Question: I am working with STS in eclipse Juno ,Spring 3.1.1 ,hibernate 4.1, tomcat 7 and mySQL.
I created a simple MVC template project. my purpose is that the user will enter some data to a form, and that data will
be saved in the database.
I have created:
1. the simple form.
2. the controller which recieve the data from the form and pass it to the service layer.
a service class which contains a DAO field and operate a dao method.
1. A mock DAO implementation which doesn't commincate with the database.
2. A Real DAO implementation which doesn commincate with the database.
When i checked the system with the mock DAO implementation, everything was OK - going from the web layer to the mock DAO.
but when injected the real DAO, i just got an 404 error, and nothing in the happened in the Database.
I will show only the DAO implementation and the root-context.xml because this is where i think the problem.
My DAO Implementation:
'''
@Repository
public class Presentation_page_dao_hibernate_Impl implements Presentation_page_dao {
private SessionFactory sessionFactory;
@Autowired
public Presentation_page_dao_hibernate_Impl(SessionFactory sessionFactory) {
this.sessionFactory=sessionFactory;
System.out.println("Hi! i'm in ActionDao_HibernateImpl constructor");
}
private Session currentSession() {
return sessionFactory.getCurrentSession();
}
public void create(Presentation_page pp) {
currentSession().beginTransaction();
currentSession().save(pp);
currentSession().getTransaction().commit();
currentSession().close();
}
public Presentation_page read(int pageid) throws PresentationPageNotFoundException {
currentSession().beginTransaction();
Criteria criteria=currentSession().createCriteria(Presentation_page.class);
criteria.add(Restrictions.eq("page_id", pageid));
List<Presentation_page> list_of_pages=criteria.list();
currentSession().getTransaction().commit();
currentSession().close();
for(Presentation_page pp:list_of_pages) {
if (pp.getPage_id()==pageid){
return pp;
}
}
return null;
}
public void update(Presentation_page pp) throws PresentationPageNotFoundException {
currentSession().beginTransaction();
currentSession().update(pp);
currentSession().getTransaction().commit();
currentSession().close();
}
@Override
public void delete(Presentation_page pp) throws PresentationPageNotFoundException {
currentSession().beginTransaction();
currentSession().delete(pp);
currentSession().getTransaction().commit();
currentSession().close();
}
}
'''
This is my root-context.xml:
'''
<?xml version="1.0" encoding="UTF-8"?>
<beans xmlns="http://www.springframework.org/schema/beans"
xmlns:xsi="http://www.w3.org/2001/XMLSchema-instance"
xmlns:context="http://www.springframework.org/schema/context"
xmlns:jee="http://www.springframework.org/schema/jee"
xsi:schemaLocation="http://www.springframework.org/schema/jee http://www.springframework.org/schema/jee/spring-jee-3.1.xsd
http://www.springframework.org/schema/beans http://www.springframework.org/schema/beans/spring-beans-3.0.xsd
http://www.springframework.org/schema/context http://www.springframework.org/schema/context/spring-context-3.0.xsd">
<!-- Root Context: defines shared resources visible to all other web components -->
<!-- For annotations -->
<context:component-scan
base-package="my.topLevel.pack">
</context:component-scan>
<import resource="hibernate2.xml"/>
</beans>
'''
This is my hibernate.xml:
'''
<!DOCTYPE hibernate-configuration PUBLIC
"-//Hibernate/Hibernate Configuration DTD 3.0//EN"
"http://www.hibernate.org/dtd/hibernate-configuration-3.0.dtd">
<hibernate-configuration>
<session-factory>
<!-- Database connection settings -->
<property name="connection.driver_class">com.mysql.jdbc.Driver</property>
<property name="connection.url">jdbc:mysql://localhost:3306/spring_presentation</property>
<property name="connection.username">rotemya</property>
<property name="connection.password">*******</property>
<!-- JDBC connection pool (use the built-in) -->
<property name="connection.pool_size">1</property>
<!-- SQL dialect -->
<property name="dialect">org.hibernate.dialect.MySQLDialect</property>
<!-- Enable the second-level cache -->
<property name="cache.provider_class">org.hibernate.cache.internal.NoCacheProvider</property>
<!-- Echo all executed SQL to stdout -->
<property name="show_sql">true</property>
<!-- Drop and re-create the database schema on startup -->
<property name="hbm2ddl.auto">create</property>
<!-- Names the annotated entity class -->
<mapping class="my.topLevel.pack.Domain"/>
</session-factory>
</hibernate-configuration>
'''
I have the following dependencies to the pom.xml:
'''
<?xml version="1.0" encoding="UTF-8"?>
<project xmlns="http://maven.apache.org/POM/4.0.0" xmlns:xsi="http://www.w3.org/2001/XMLSchema-instance"
xsi:schemaLocation="http://maven.apache.org/POM/4.0.0 http://maven.apache.org/maven-v4_0_0.xsd">
<modelVersion>4.0.0</modelVersion>
<groupId>my.topLevel</groupId>
<artifactId>pack</artifactId>
<name>SpringSTS_Sample_Project</name>
<packaging>war</packaging>
<version>1.0.0-BUILD-SNAPSHOT</version>
<properties>
<java-version>1.6</java-version>
<org.springframework-version>3.1.1.RELEASE</org.springframework-version>
<org.aspectj-version>1.6.10</org.aspectj-version>
<org.slf4j-version>1.6.6</org.slf4j-version>
</properties>
<dependencies>
<!-- Spring -->
<dependency>
<groupId>org.springframework</groupId>
<artifactId>spring-context</artifactId>
<version>${org.springframework-version}</version>
<exclusions>
<!-- Exclude Commons Logging in favor of SLF4j -->
<exclusion>
<groupId>commons-logging</groupId>
<artifactId>commons-logging</artifactId>
</exclusion>
</exclusions>
</dependency>
<dependency>
<groupId>org.springframework</groupId>
<artifactId>spring-webmvc</artifactId>
<version>${org.springframework-version}</version>
</dependency>
<dependency>
<groupId>org.springframework</groupId>
<artifactId>spring-orm</artifactId>
<version>3.0.3.RELEASE</version>
</dependency>
<dependency>
<groupId>org.springframework</groupId>
<artifactId>spring-jdbc</artifactId>
<version>3.0.3.RELEASE</version>
</dependency>
<dependency>
<groupId>org.eclipse.persistence</groupId>
<artifactId>javax.persistence</artifactId>
<version>2.0.0</version>
</dependency>
<dependency>
<groupId>mysql</groupId>
<artifactId>mysql-connector-java</artifactId>
<version>5.1.13</version>
</dependency>
</dependencies>
</project>
'''
This are my hibernate jar files:

I'm getting the following error:
Any ideas?
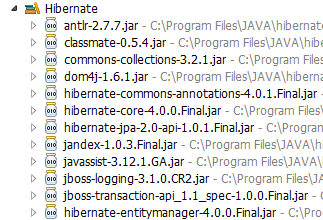
Answer: Ok-problem solved!
I removed all the jars from the hibernate library file (which i created), and add them all via Maven (the pom.xml file). and the error was gone..